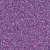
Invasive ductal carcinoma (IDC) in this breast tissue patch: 1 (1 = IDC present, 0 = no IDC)